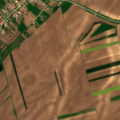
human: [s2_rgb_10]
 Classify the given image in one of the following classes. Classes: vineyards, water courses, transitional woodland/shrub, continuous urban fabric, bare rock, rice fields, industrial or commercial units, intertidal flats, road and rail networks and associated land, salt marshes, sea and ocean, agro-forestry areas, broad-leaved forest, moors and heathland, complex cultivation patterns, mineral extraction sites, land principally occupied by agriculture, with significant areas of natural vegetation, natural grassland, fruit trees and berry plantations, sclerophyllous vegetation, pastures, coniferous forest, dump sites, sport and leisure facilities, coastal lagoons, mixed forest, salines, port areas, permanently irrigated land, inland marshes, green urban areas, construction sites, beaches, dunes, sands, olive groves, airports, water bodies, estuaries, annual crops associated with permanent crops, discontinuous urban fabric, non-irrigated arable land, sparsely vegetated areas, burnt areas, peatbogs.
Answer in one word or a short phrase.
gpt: discontinuous urban fabric, non-irrigated arable land, land principally occupied by agriculture, with significant areas of natural vegetation